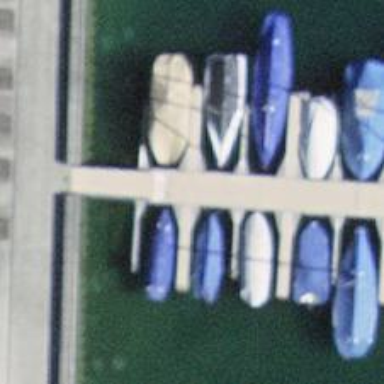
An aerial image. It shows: Man-made pier.